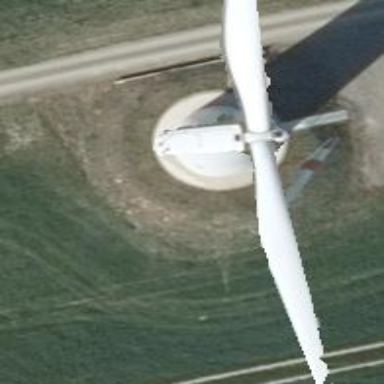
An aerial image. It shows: Wind generator powered by horizontal axis wind turbine.